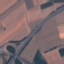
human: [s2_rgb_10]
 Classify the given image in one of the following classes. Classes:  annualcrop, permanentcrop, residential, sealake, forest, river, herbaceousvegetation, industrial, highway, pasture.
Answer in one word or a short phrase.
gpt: Highway